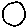
Label: circle